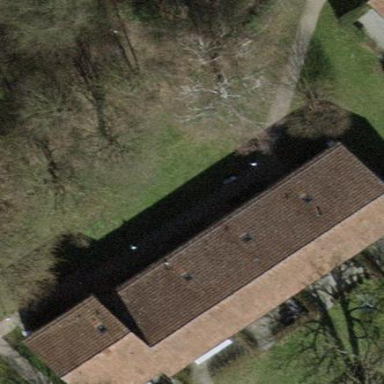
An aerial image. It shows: Terrace building.